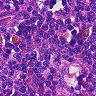
Metastatic tissue present: no